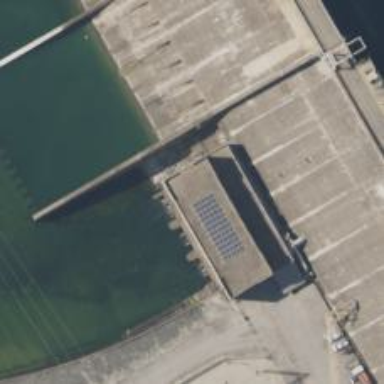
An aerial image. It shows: Hydro power generator.